Question: I am getting an error after adding the bottom line of code in this screenshot. Closing out and restarting Xcode did nothing and I really want to know what I'm doing wrong.
I apologize for asking what will probably be a simplistic question but I am new to coding with Swift.
I did have a problem importing CoreLocation as it did not auto populate like I thought it would. It seems that problem might directly relate to this one.

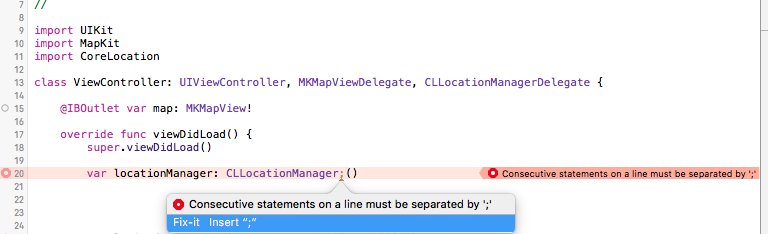
Answer: That's not valid Swift syntax. The colon indicates the fact that you want to declare a variable/property, while the parentheses indicate that you want to create a new value, and values must be assigned via the equal character.
You should instead be writing
'''
var locationManager = CLLocationManager()
'''
as Swift will infer the appropriate type if it can.
Or, if your want to also specify the type
'''
var locationManager: CLLocationManager = CLLocationManager()
'''
or, if you want to simply declare it:
'''
var locationManager: CLLocationManager
'''
however, you'd better make it a 'let' if you don't plan to change it:
'''
let locationManager = CLLocationManager()
'''
as 'let' is always preferred in the first instance over 'var' - i.e. declare the variable as 'let' and change it later to 'var' if needed.